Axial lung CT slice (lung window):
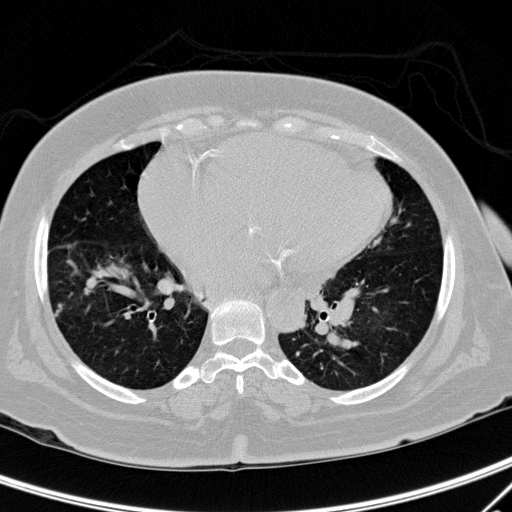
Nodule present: no